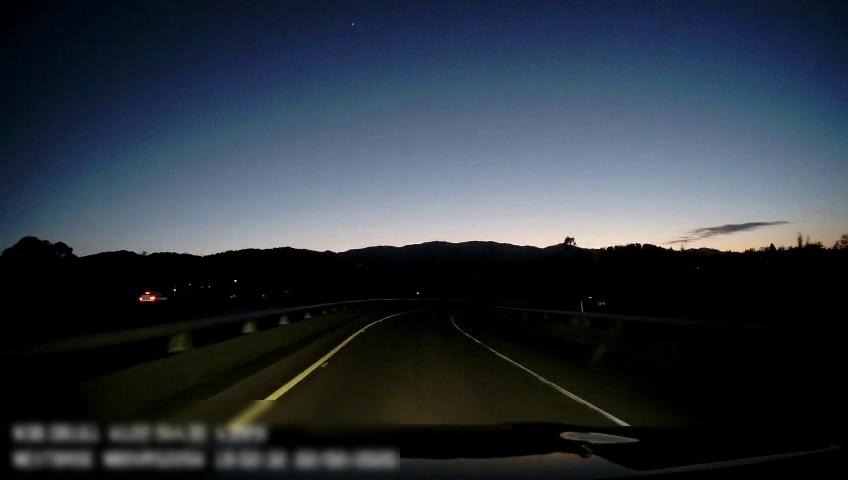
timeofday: Dusk/Dawn/Twilight
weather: Other
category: Drivable Space
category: Drivable Space
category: Vehicles | SUV
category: Lanes | Alternate Lane
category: Lanes | Alternate Lane